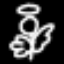
Label: angel